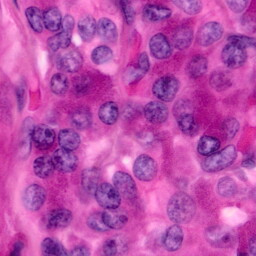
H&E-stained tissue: Pancreatic